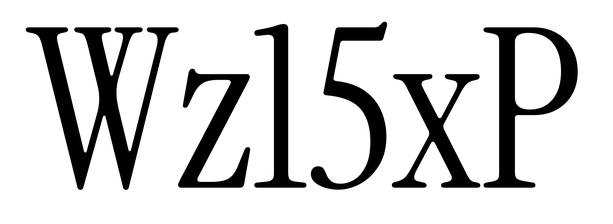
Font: InstrumentSerif-Regular